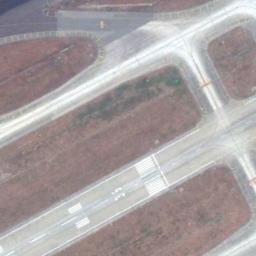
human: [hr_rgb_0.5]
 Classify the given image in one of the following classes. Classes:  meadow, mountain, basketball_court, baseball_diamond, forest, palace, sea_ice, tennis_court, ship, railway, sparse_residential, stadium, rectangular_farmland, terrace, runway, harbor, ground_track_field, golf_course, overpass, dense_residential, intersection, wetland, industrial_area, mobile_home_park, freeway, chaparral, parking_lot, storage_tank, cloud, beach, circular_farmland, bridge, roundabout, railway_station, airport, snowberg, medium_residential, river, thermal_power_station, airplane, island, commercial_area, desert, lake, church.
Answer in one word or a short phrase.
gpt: runway